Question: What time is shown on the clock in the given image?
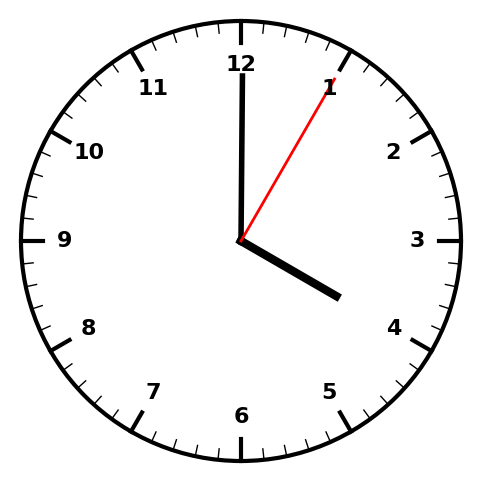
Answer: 04:00:05